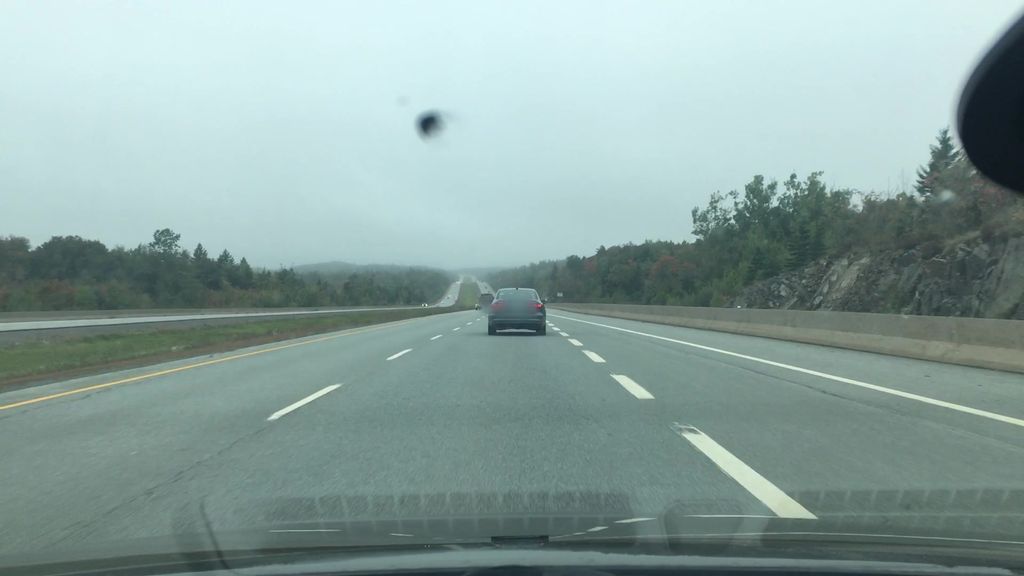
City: halifax